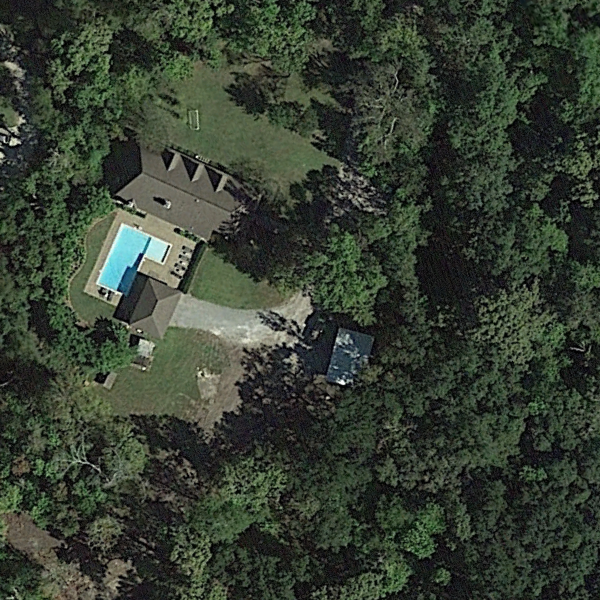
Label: SparseResidential